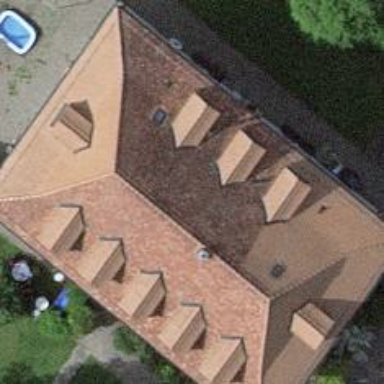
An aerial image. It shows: Building with hipped roof shape.